Interaction volume radius: 5 \u00c5
Interaction volume height: 45 \u00c5
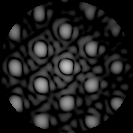
Disorder parameter: 0.1629